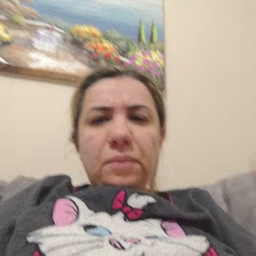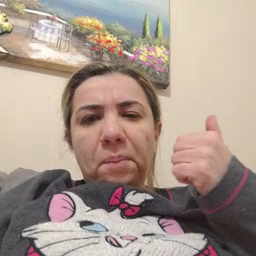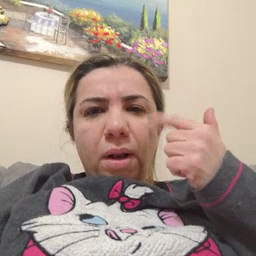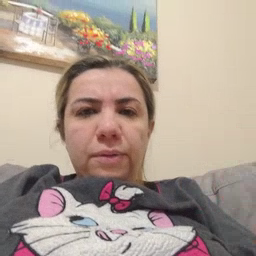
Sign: cry